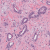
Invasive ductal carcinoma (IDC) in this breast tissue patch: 1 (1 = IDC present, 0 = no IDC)